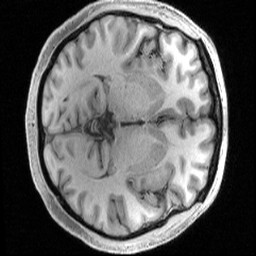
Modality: T1w
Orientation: axial
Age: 21
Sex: female
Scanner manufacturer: siemens
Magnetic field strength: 3 T
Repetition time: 2.4 s
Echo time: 0.00231 s